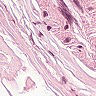
Metastatic tissue present: no